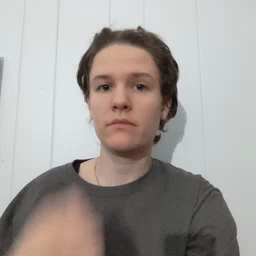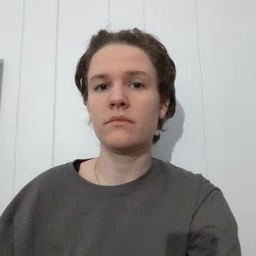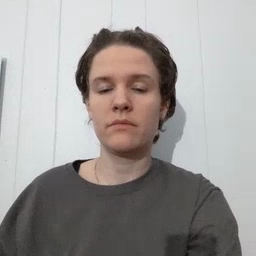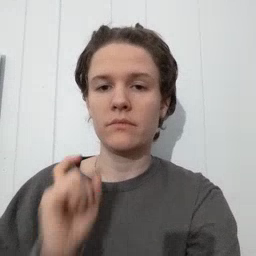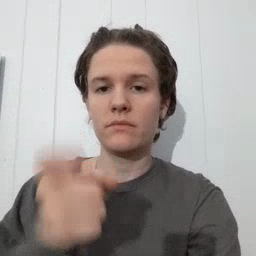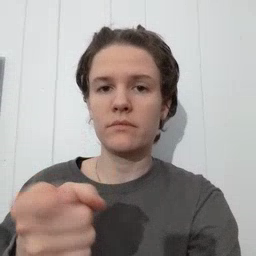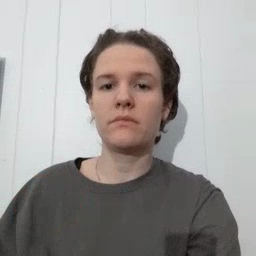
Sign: give